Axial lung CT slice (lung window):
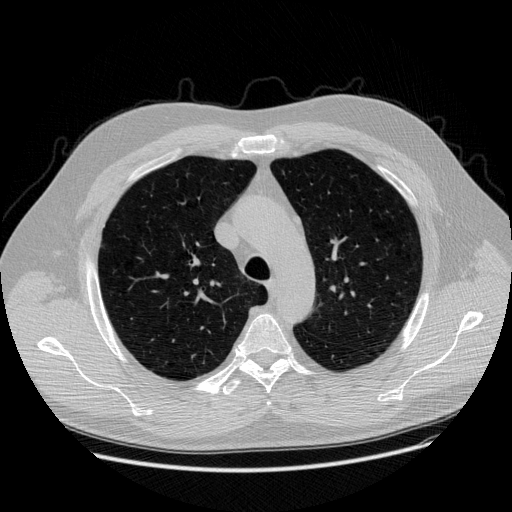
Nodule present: no